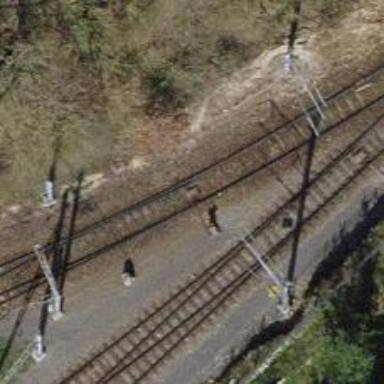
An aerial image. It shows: Railway switch.